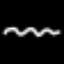
Label: squiggle